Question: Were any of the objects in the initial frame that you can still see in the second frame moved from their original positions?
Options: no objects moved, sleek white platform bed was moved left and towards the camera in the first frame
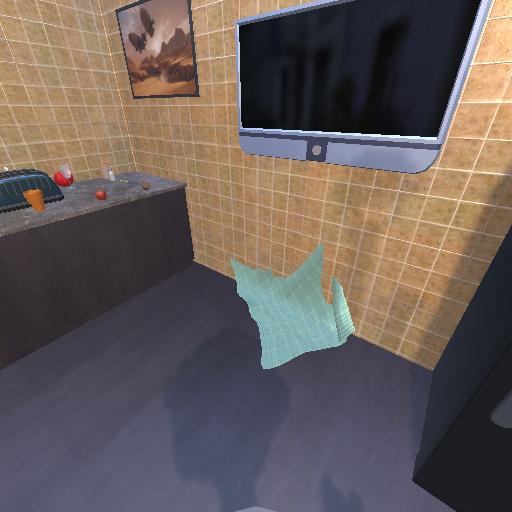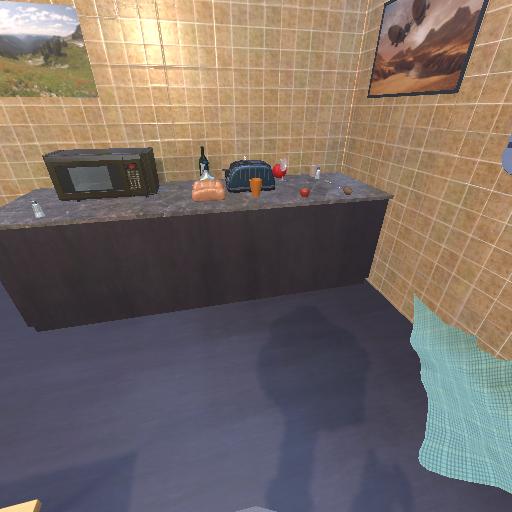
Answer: no objects moved